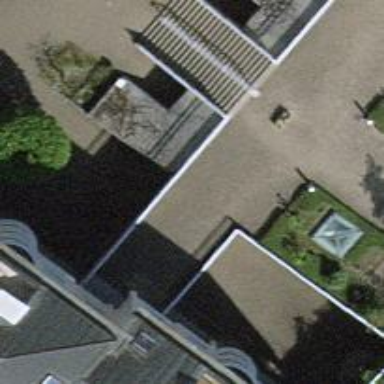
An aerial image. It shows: View of roof of building.